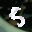
Label: 5